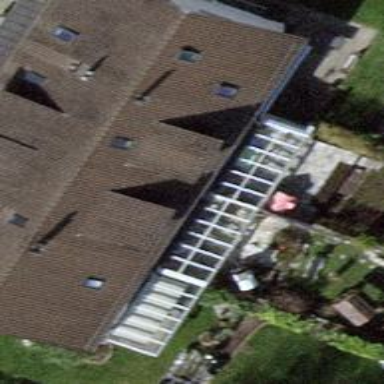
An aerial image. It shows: Terrace building.